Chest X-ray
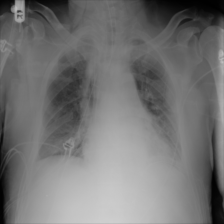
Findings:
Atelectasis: positive
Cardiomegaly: negative
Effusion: negative
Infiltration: negative
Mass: negative
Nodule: negative
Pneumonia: negative
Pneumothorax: negative
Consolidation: negative
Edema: positive
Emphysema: negative
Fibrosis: negative
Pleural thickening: negative
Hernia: negative